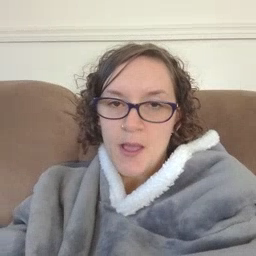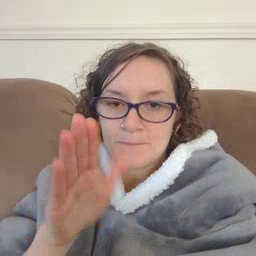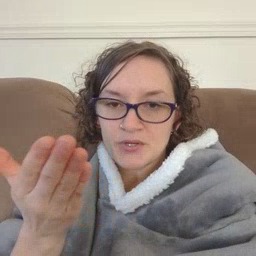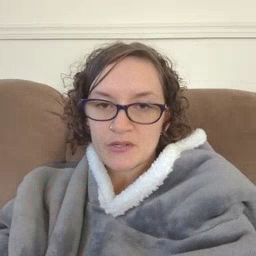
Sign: book